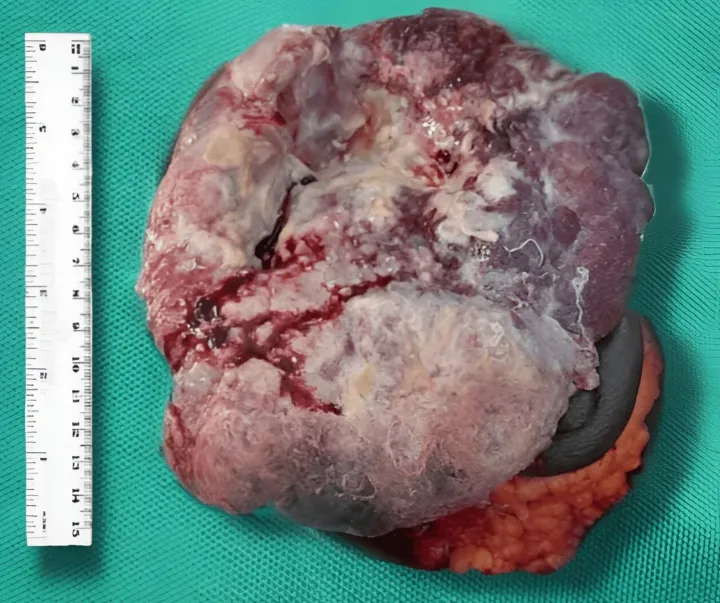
Excised specimen of the sarcomatoid carcinoma of the right breast.
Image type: medical_photograph (other_medical_photograph)